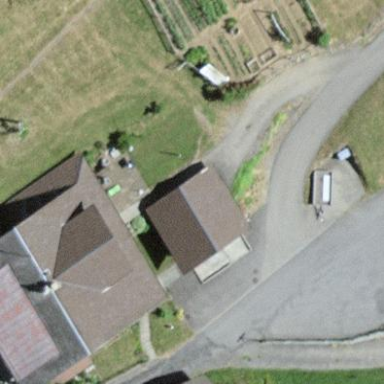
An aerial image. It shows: Garage.